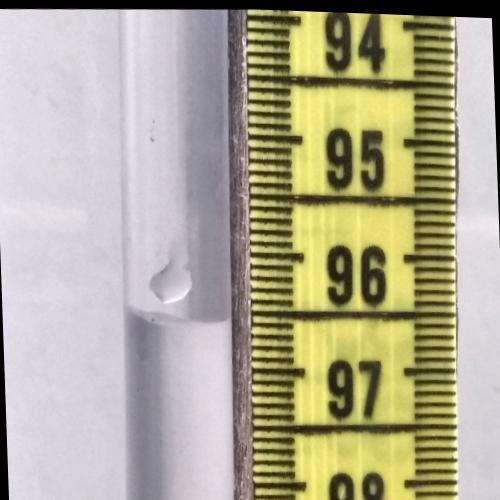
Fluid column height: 96.6 cm